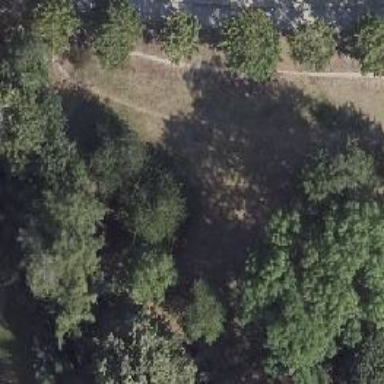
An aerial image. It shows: Broadleaved deciduous tree located in park.